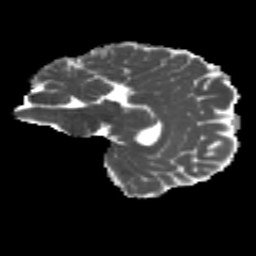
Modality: MD
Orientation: sagittal
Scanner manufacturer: siemens
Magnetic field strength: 3 T
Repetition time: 4.16 s
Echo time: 0.0806 s